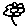
Label: flower